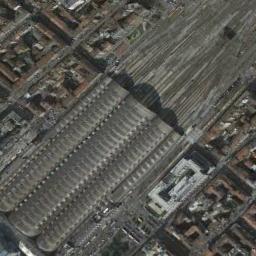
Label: railway_station